Question: I have this annoying problem, and have searched far and wide. I think there are too many related terms that cloud my searches. So here goes:
I have a master-detail application on iPad. The master view controller is a tab bar controller. Each tab is a navigation controller which in place holds the relevant root controller. Like so:

Problem is that when I push another controller on one the tabbed navigation controllers, the navigation stack becomes messed up. The navigation bar updates, but the actual content or controller doesn't. If I play enough with it, it also crashes with an
The problem only happens when the iPad starts at portrait mode. If it starts in landscape, everything works as should. Sometimes alternating between the two will fix it, and sometimes will lead to the unbalanced crash.
Hope I listed enough information for help, I can't pinpoint the exact problem which makes this question a bit hard to ask.
I'm pushing the view controller like so:
'''
[self performSegueWithIdentifier: @"pushMyControllerSegue" sender: self];
'''
is defined as and
And for what's its worth, this is my :
'''
- (void) prepareForSegue:(UIStoryboardSegue *)segue sender:(id)sender
{
if ([segue.identifier isEqualToString:@"pushMyControllerSegue"]) {
MyController *myController = segue.destinationViewController;
myController.delegate = self;
}
}
'''
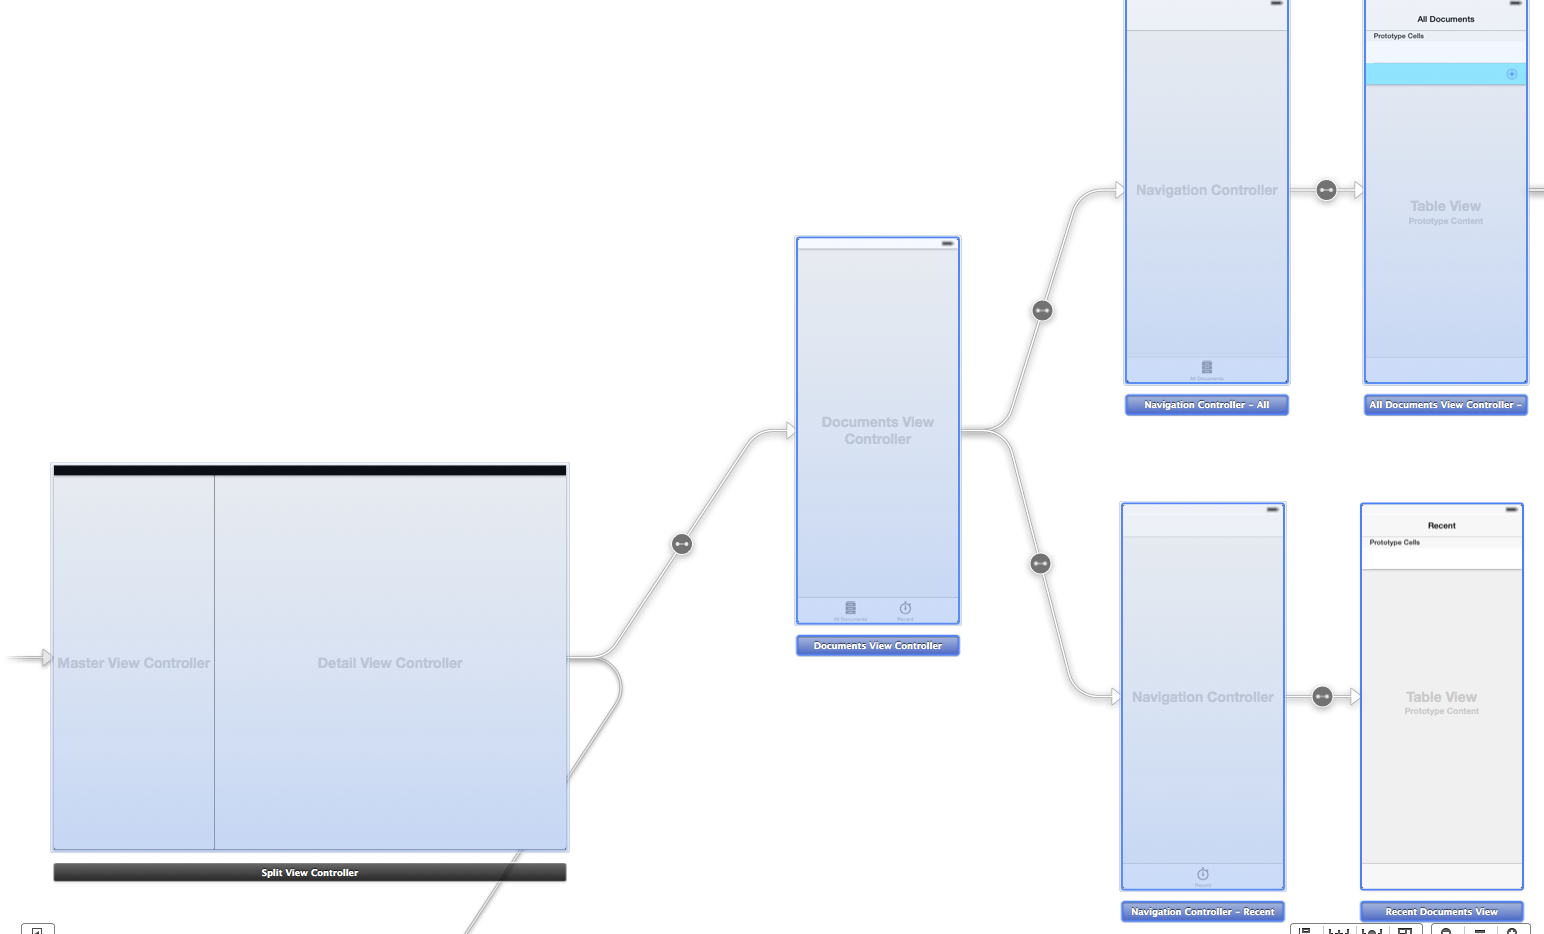
Answer: Well, solved it eventually with a "band aid" - i.e. didn't find the root cause, but hacked a bit to make it work.
From debugging I'm fairly certain it has to do with the Master disappearance in portrait mode. As I mentioned before, switching to a different tab and returning to the original one solves the problem. So I tried doing this programatically. If I open the master before the tab controller switches back to the original tab - it solves the problem. If I open it it switched back the problem is still there.
(To switch back I used 'performSelector:withDelay', thus making sure switching the tabs back and forth actually switched tabs and was not canceled by internal optimization of the tab bar controller. It also allowed me to play with when the switching is done)
So what I did (if this helps anyone) - On the following delegate method
'''
- (void)splitViewController:(UISplitViewController *)svc popoverController:(UIPopoverController *)pc willPresentViewController:(UIViewController *)aViewController
'''
I switched away from and back to the selected tab. No 'performSelector:withDelay' was necessary.
Maybe a bug on Apple's side - not sure... In any case I hope this helps someone.